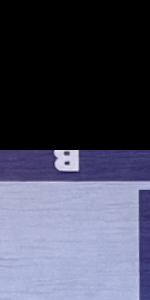
Label: Empty